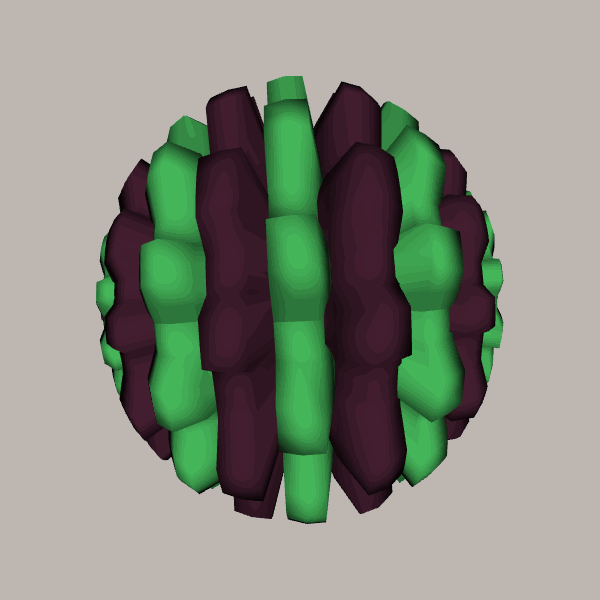
Background: light